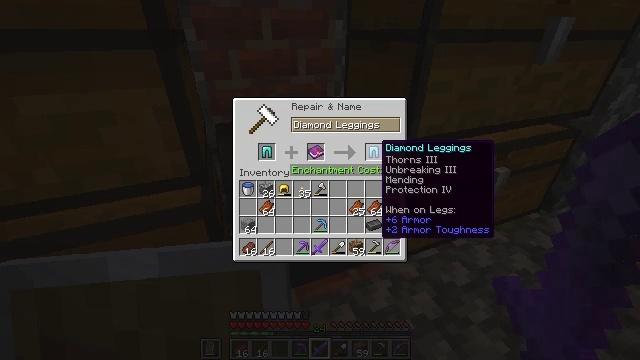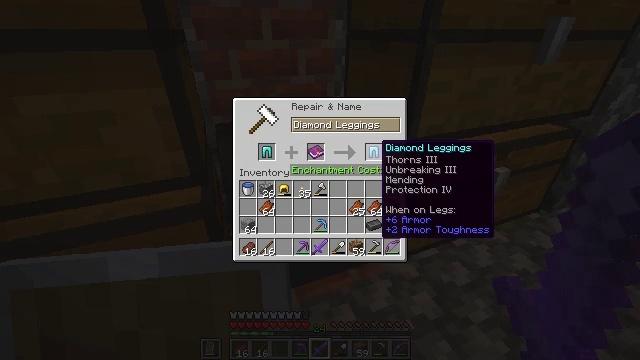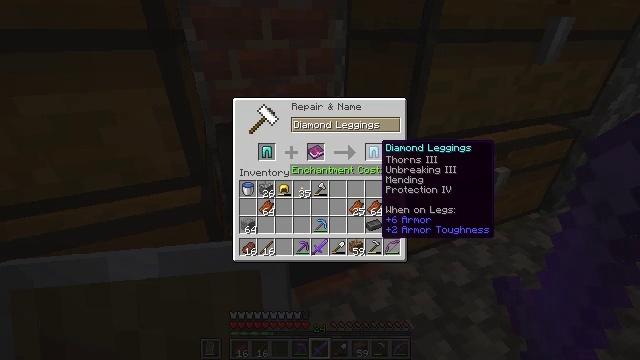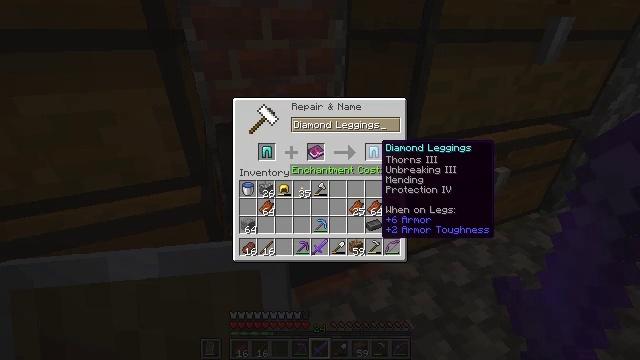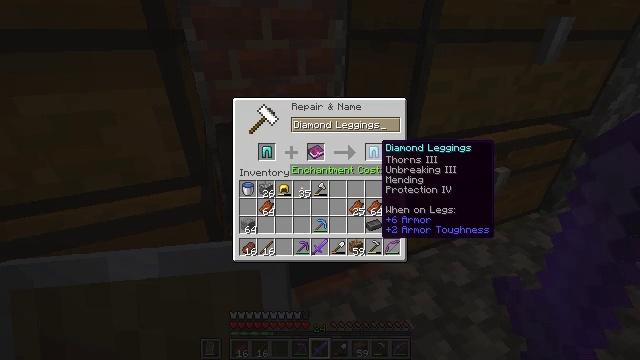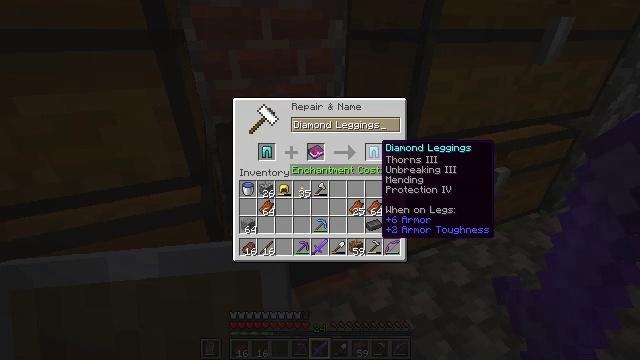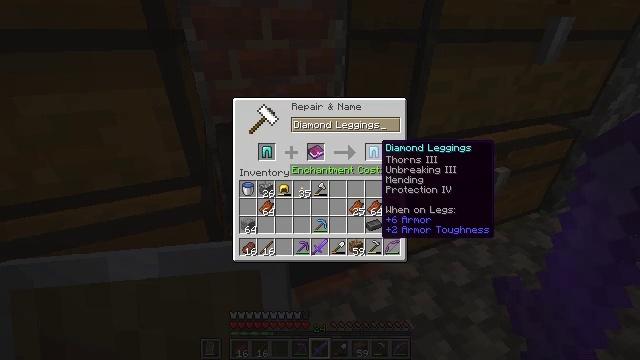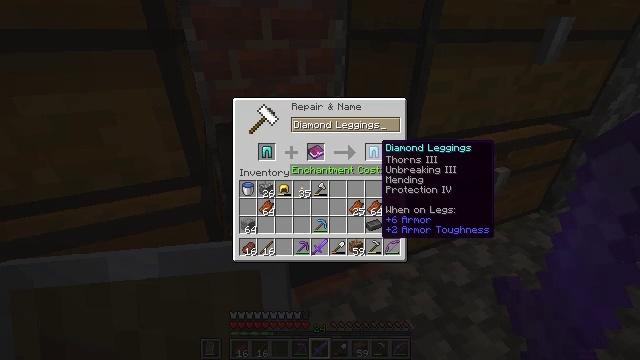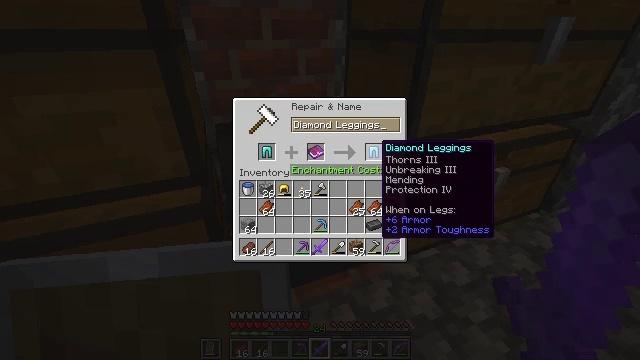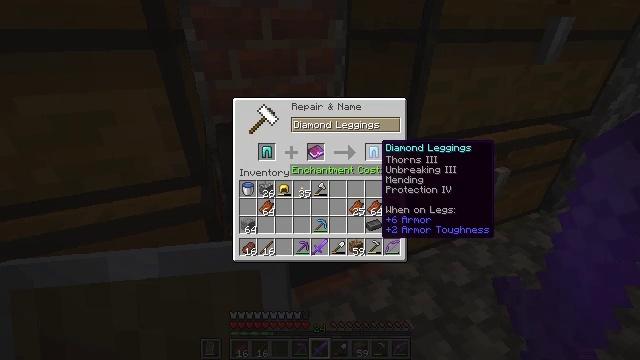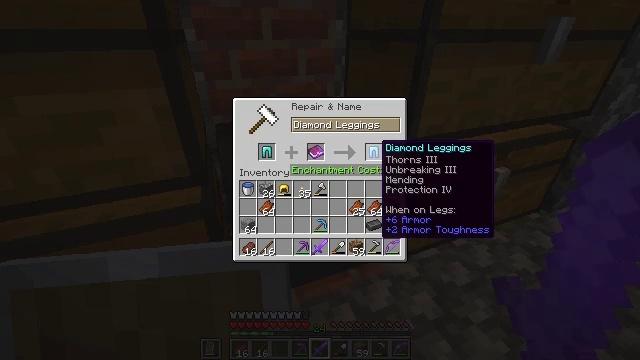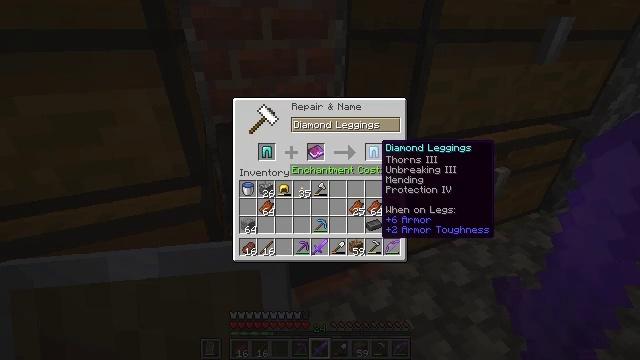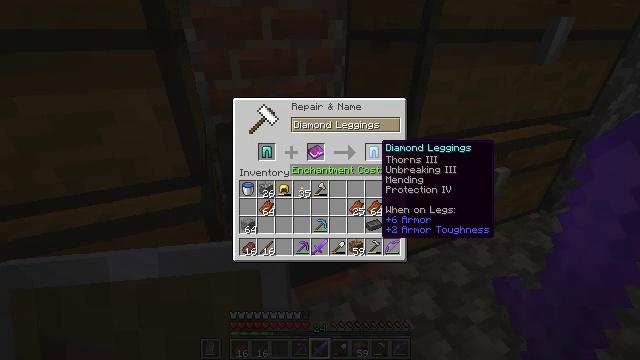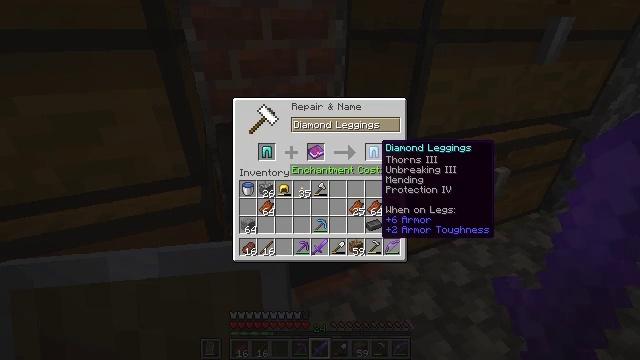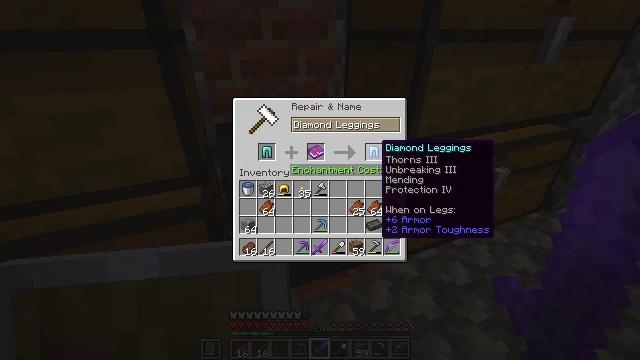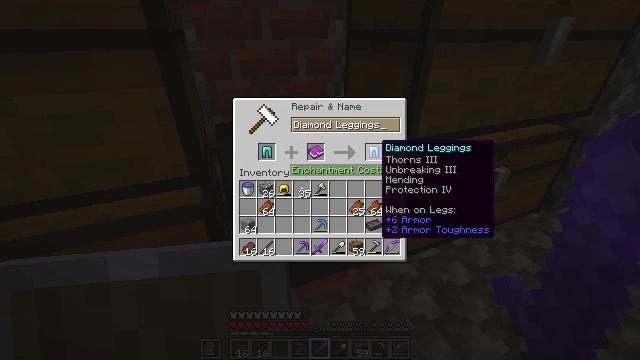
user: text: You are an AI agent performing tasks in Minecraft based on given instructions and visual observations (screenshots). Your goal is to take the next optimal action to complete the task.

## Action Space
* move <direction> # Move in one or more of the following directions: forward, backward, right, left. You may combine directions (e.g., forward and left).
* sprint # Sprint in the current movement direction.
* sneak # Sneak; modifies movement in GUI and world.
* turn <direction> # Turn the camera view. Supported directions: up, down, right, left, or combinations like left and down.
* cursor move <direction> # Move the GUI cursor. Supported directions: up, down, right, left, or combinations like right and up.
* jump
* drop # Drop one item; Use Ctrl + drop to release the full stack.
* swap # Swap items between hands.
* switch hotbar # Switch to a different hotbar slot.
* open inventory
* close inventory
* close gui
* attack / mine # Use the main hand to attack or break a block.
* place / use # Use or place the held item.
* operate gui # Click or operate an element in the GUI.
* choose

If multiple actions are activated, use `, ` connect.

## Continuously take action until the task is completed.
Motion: motion action
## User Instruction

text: Smith netherite leggings with diamond leggings and a netherite ingot.
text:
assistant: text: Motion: no_op
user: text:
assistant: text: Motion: no_op
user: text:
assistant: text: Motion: no_op
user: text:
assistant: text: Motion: no_op
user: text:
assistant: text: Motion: no_op
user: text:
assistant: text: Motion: no_op
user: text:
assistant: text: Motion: no_op
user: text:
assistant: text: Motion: no_op
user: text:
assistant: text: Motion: no_op
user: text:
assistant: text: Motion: no_op
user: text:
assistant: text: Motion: no_op
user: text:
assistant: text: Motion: no_op
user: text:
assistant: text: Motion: no_op
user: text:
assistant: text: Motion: no_op
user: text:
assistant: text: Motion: no_op
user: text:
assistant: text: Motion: no_op
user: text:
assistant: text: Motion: no_op
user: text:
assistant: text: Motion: no_op
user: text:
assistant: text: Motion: no_op
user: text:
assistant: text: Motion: no_op
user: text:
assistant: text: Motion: no_op
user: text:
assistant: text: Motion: no_op
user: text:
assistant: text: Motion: no_op
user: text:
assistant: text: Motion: no_op
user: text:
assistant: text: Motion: no_op
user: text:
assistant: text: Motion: no_op
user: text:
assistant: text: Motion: no_op
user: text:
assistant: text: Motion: no_op
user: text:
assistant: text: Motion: no_op
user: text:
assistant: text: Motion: no_op